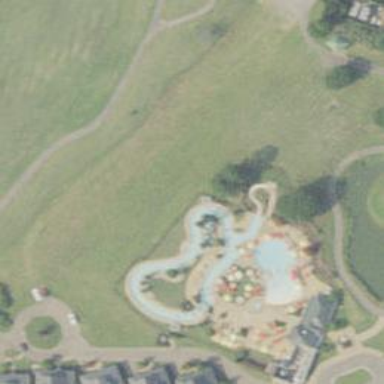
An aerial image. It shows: Water slide attraction.